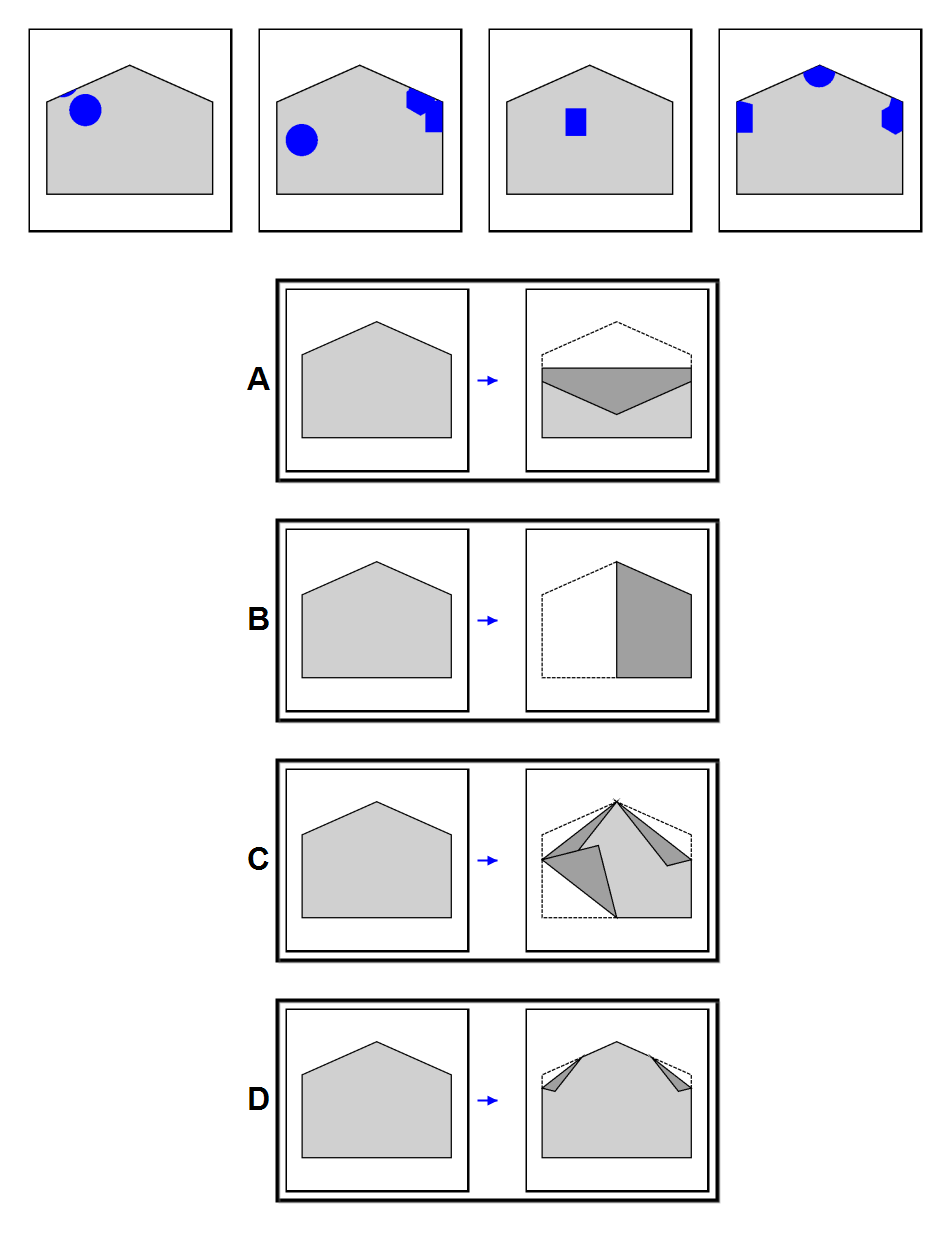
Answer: D